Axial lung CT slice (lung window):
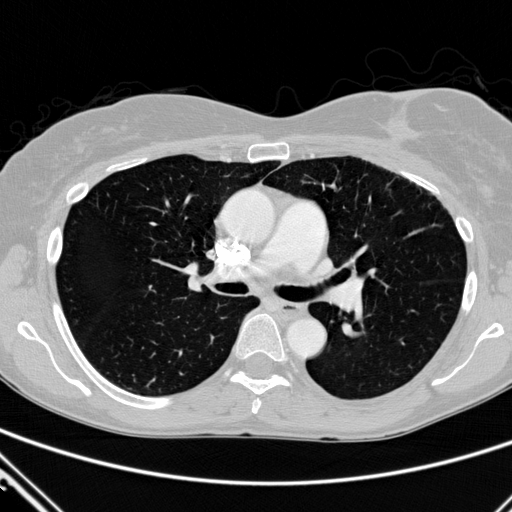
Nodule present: no